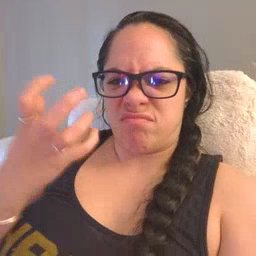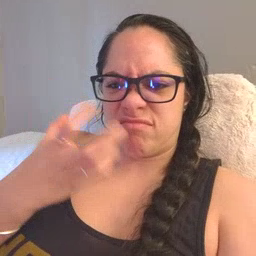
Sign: yucky